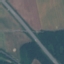
Label: Highway